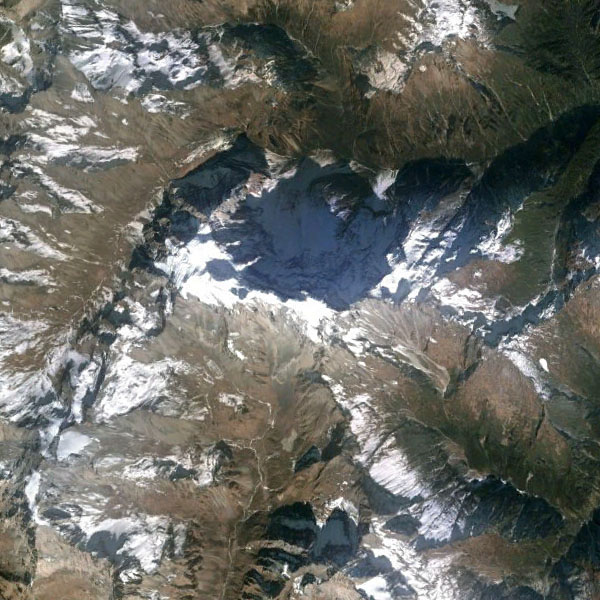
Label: Mountain